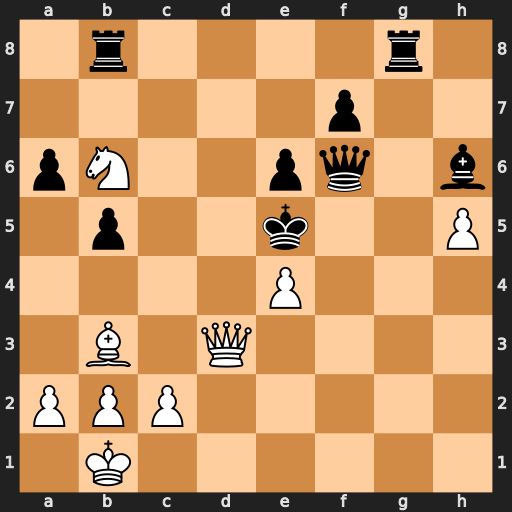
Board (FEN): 1r4r1/5p2/pN2pq1b/1p2k2P/4P3/1B1Q4/PPP5/1K6
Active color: w
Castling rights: -
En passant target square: -
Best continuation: Nd7+ Kf4 Qf1+